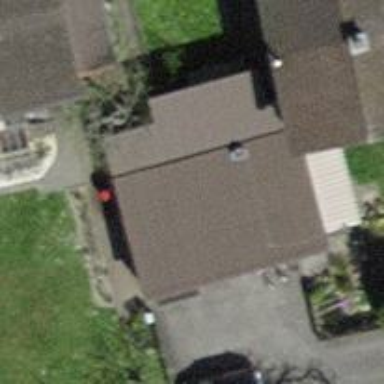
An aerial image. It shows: Group of garages.